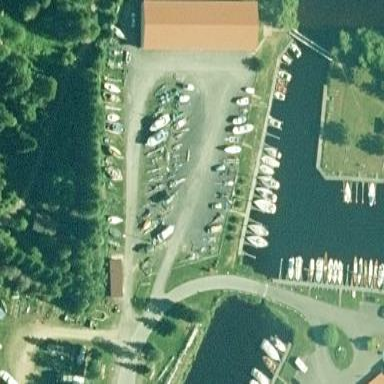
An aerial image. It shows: Boatyard along the waterway.